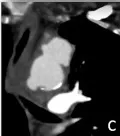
Views of the two preoperative CTAs, almost two months apart.
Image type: radiology (ct)